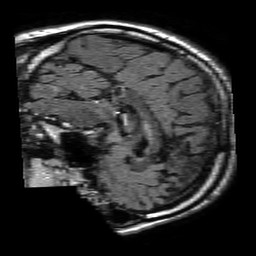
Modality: FLAIR
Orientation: sagittal
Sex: male
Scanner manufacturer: philips
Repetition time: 11 s
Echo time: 0.125 s